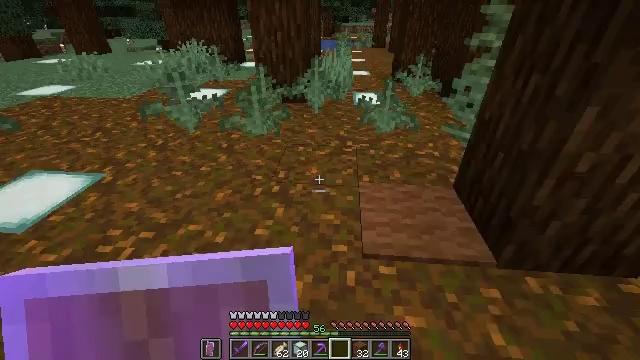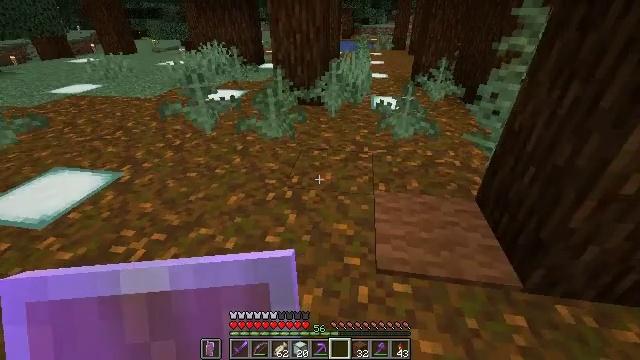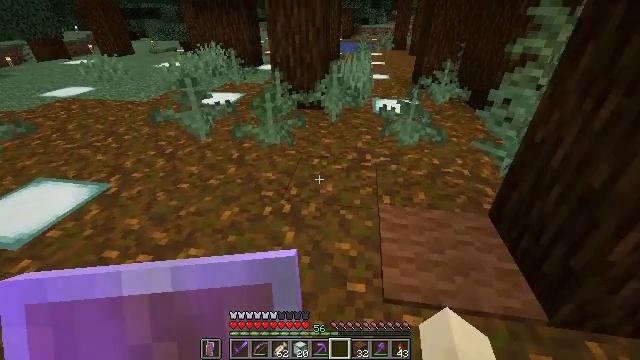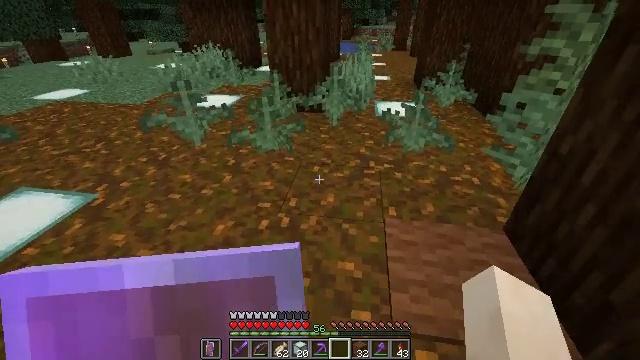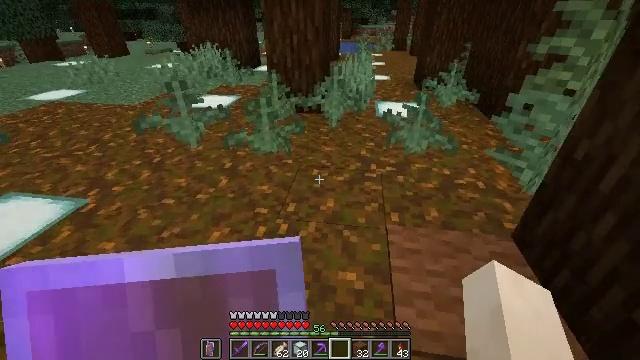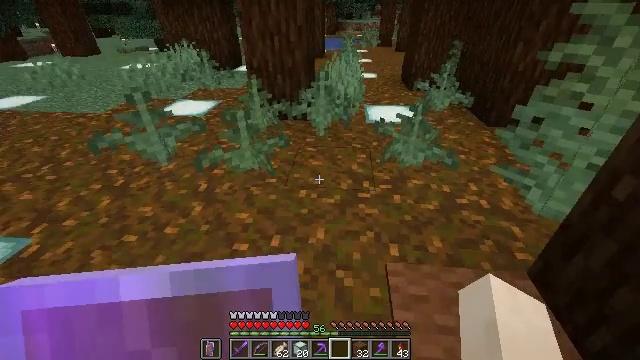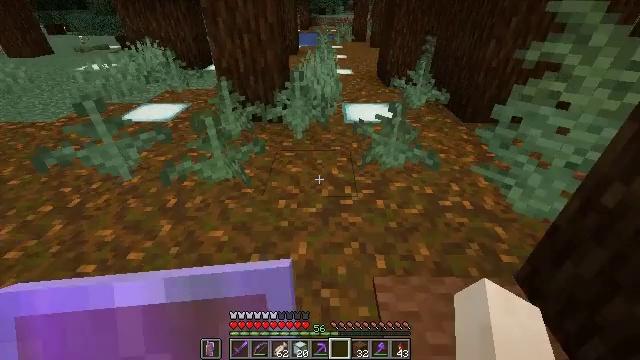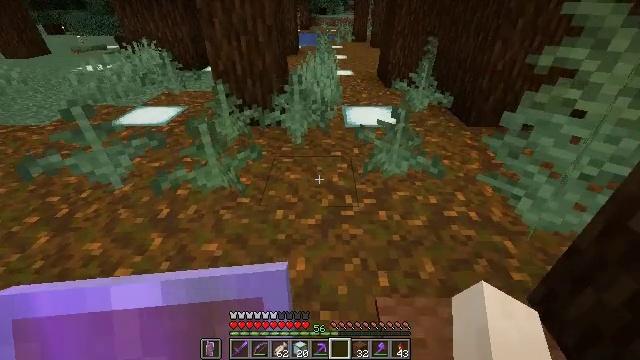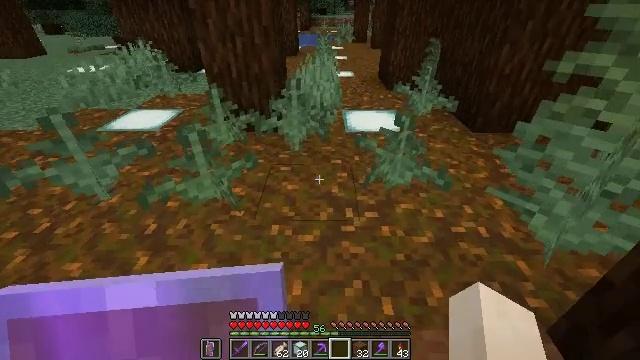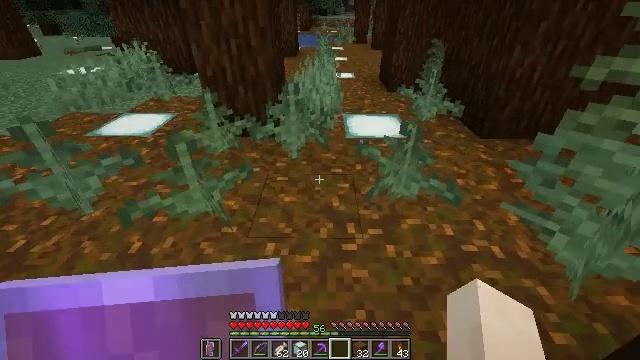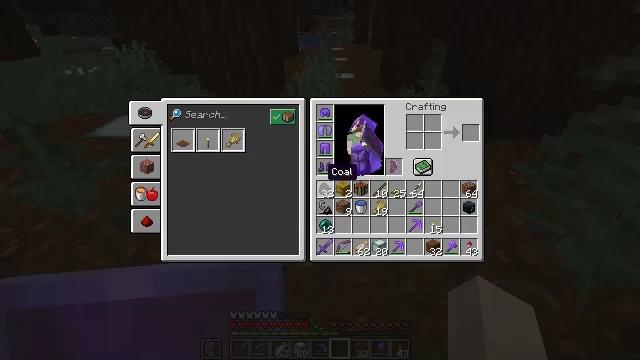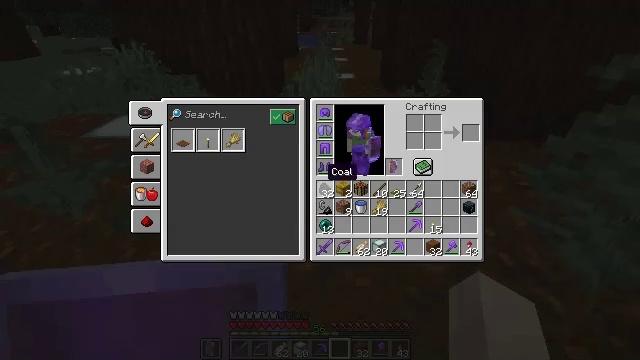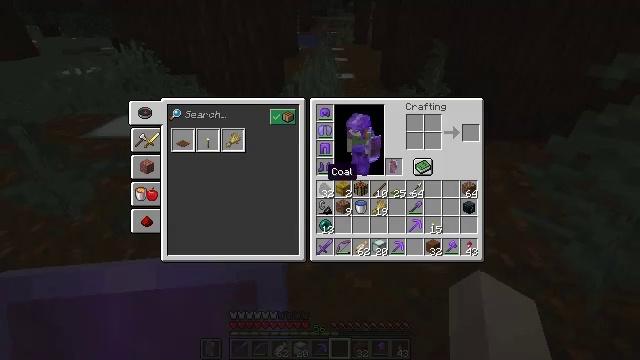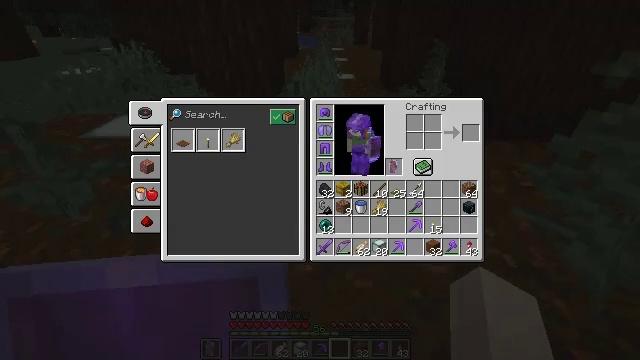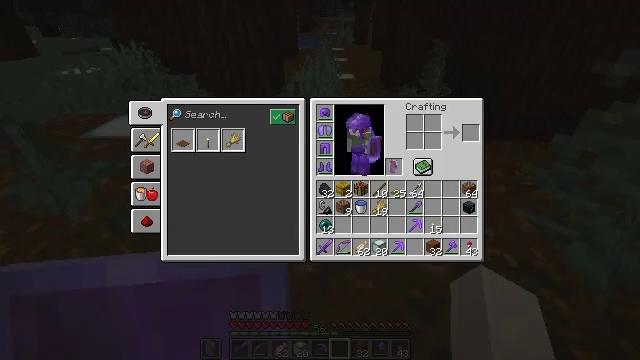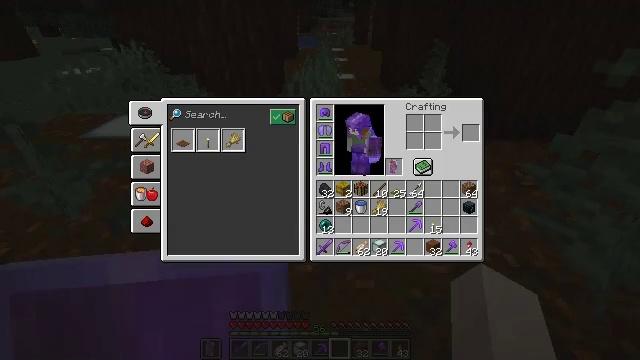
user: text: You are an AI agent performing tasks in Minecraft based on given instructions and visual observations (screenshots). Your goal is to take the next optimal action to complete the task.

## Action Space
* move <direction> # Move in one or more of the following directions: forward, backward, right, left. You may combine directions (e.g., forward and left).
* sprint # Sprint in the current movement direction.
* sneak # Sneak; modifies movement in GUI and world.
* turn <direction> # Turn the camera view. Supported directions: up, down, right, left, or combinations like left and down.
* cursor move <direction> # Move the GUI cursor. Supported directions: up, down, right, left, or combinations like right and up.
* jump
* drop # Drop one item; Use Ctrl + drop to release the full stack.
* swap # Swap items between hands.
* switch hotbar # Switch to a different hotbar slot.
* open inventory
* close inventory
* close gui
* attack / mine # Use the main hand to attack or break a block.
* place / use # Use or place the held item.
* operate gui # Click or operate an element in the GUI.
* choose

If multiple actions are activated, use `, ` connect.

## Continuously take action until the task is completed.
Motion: motion action
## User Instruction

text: Obtain a brown carpet by crafting with brown wool.
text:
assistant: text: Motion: move forward, turn left
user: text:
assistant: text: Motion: move forward
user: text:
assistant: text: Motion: move forward
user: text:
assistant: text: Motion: move forward
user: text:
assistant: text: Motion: move forward, turn right
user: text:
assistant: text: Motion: move forward, turn right
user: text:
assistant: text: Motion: move forward
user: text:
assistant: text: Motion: move forward
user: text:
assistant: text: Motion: no_op
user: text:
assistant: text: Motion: open inventory
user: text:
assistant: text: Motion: open inventory
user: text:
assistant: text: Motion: open inventory
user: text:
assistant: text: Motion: turn left
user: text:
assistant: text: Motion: turn left and up
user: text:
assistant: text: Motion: turn left
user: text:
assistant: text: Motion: no_op
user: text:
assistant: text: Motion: turn left
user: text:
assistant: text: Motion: no_op
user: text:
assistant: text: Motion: turn left
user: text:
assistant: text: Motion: turn left
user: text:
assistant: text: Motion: turn left
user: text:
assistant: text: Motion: turn left
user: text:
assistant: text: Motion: no_op
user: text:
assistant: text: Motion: no_op
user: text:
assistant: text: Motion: no_op
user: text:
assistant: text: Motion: sneak
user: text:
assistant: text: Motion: sneak
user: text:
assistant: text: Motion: sneak
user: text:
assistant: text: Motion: sneak
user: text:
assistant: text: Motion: sneak, attack / mine